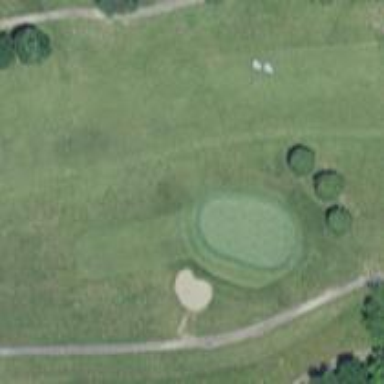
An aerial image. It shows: Golf hole.